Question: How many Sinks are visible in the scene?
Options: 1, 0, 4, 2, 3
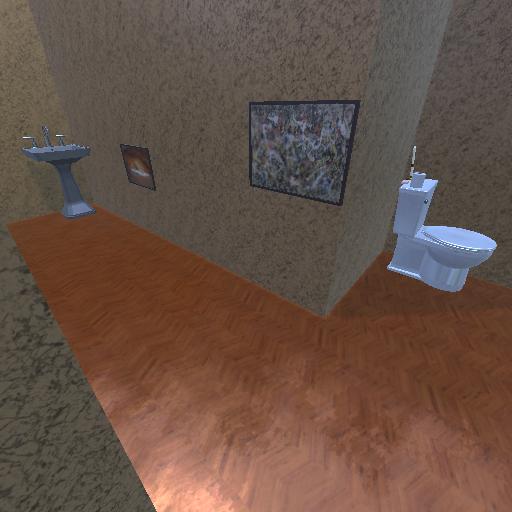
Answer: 1